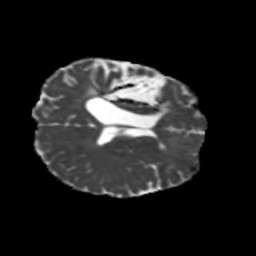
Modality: MD
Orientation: axial
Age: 44
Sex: female
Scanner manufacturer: siemens
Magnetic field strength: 3 T
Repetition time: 5.25 s
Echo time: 0.08 s